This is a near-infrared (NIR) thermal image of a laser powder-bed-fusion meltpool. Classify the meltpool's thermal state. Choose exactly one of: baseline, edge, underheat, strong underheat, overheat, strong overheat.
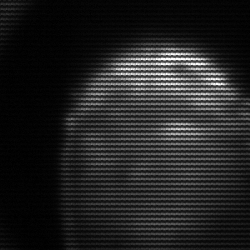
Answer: edge